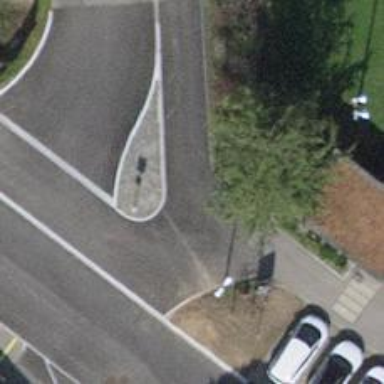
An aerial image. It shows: Sidewalk along the footway.